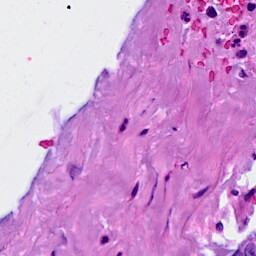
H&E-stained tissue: Breast